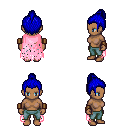
a pixel art fantasy rpg character, female body template, human, dark skin, pink tattered cape, teal pants, blue short topknot hairstyle, leather bracers, four views (front, back, left, right), 2x2 character sprite sheet, small pixel art, hard edges, no anti-aliasing